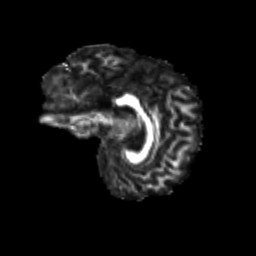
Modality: FA
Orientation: sagittal
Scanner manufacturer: siemens
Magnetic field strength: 3 T
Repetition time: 9.2 s
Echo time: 0.084 s